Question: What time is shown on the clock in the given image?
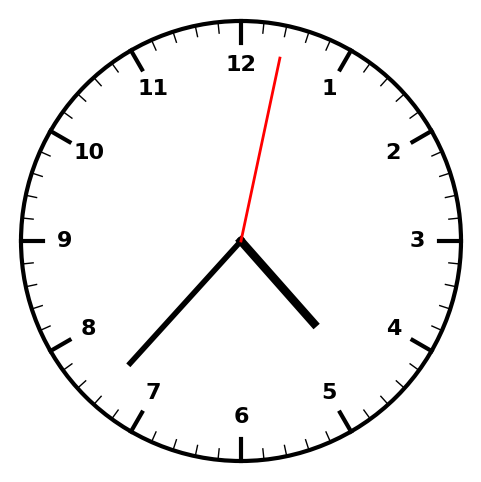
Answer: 04:37:02